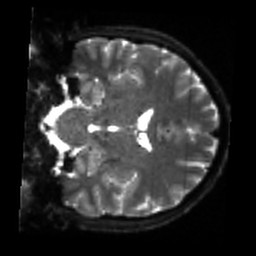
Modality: sbref
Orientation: coronal
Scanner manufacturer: siemens
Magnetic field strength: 3 T
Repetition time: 4 s
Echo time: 0.0594 s